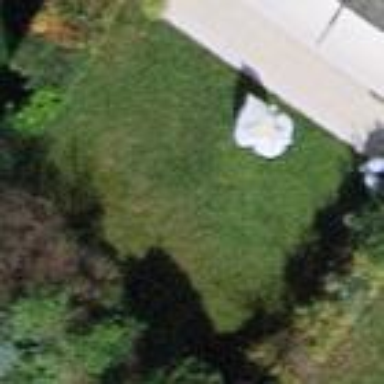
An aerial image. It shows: Residential garden.